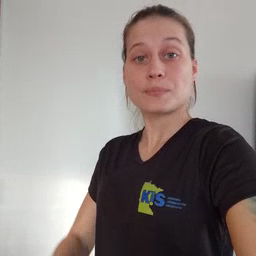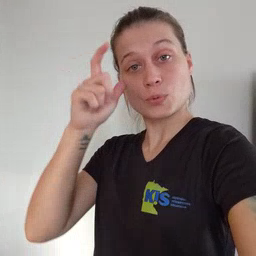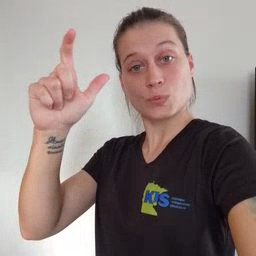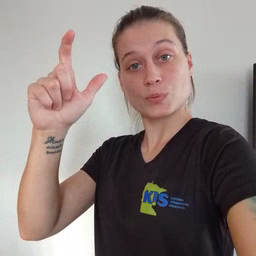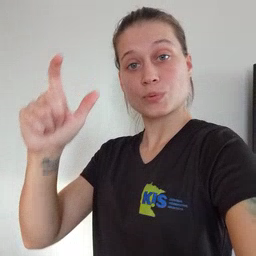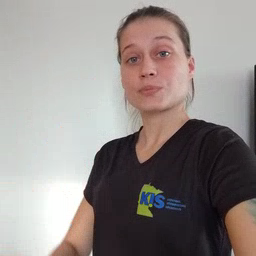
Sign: moon